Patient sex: M
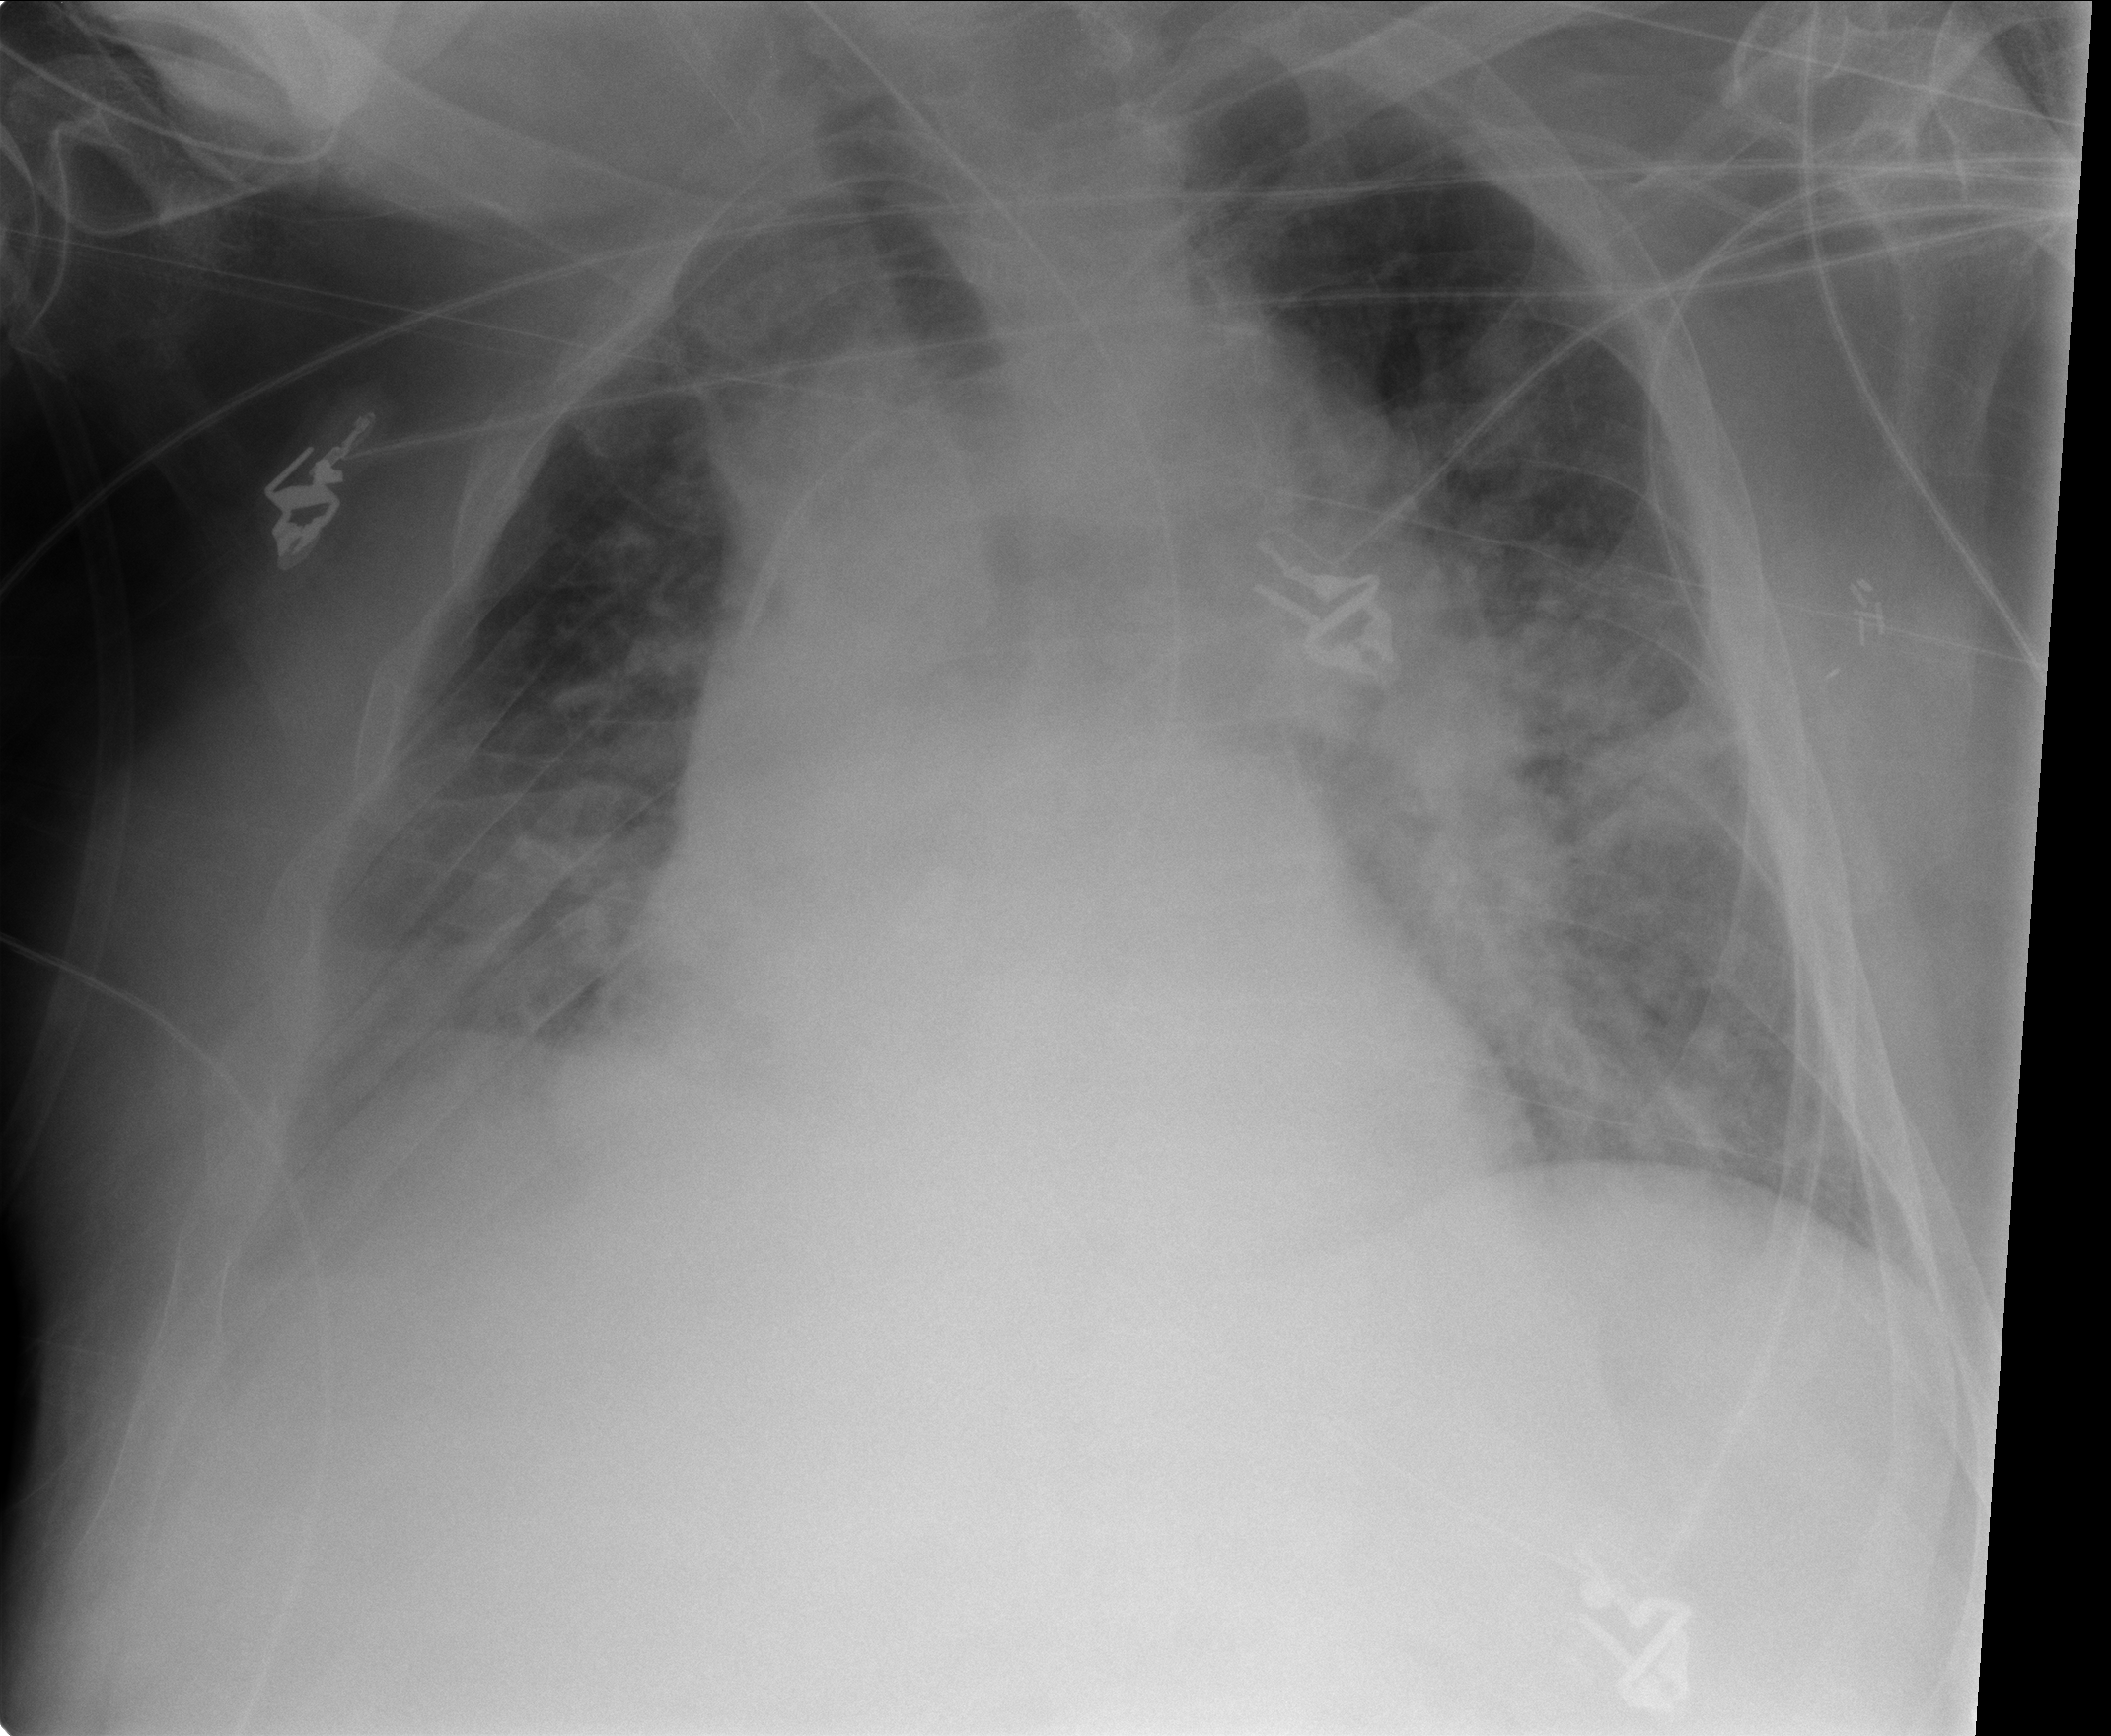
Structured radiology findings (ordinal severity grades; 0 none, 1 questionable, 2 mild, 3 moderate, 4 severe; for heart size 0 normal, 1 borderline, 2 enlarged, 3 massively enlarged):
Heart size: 2
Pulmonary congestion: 2
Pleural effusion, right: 2
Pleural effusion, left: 2
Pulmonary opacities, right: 1
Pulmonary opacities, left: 3
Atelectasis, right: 2
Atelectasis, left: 2